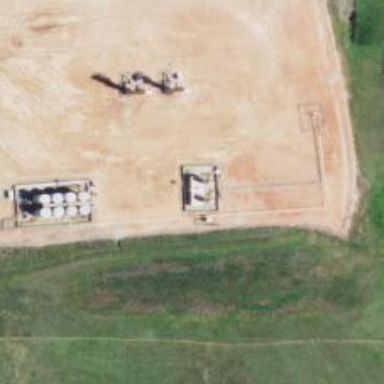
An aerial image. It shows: Storage tank that is man-made.